Question: Is there a way to get the content of a component inside a scroller to be at 100% height.
here is a simple example:
'''
<s:Scroller width="100%" height="100%">
<s:viewport>
<s:Group height="100%">
<s:Rect width="10" height="500">
<s:fill>
<s:SolidColor color="0xFF0000"/>
</s:fill>
</s:Rect>
<s:Rect width="10" x="10" height="100%">
<s:fill>
<s:SolidColor color="0x00FF00"/>
</s:fill>
</s:Rect>
<s:Rect width="10" x="20" height="100">
<s:fill>
<s:SolidColor color="0x0000FF"/>
</s:fill>
</s:Rect>
</s:Group>
</s:viewport>
</s:Scroller>
'''
If you run this code and scroll down a bit, this is what you get:

As you can see, the green bar (set at 100% height) is just using the height of the viewport, not that of it's parent group, that is stretched by the red one to be 500px high.
Is there a way to fix that?
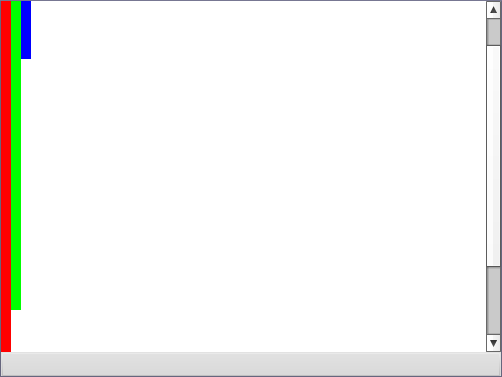
Answer: Here's a workaround: Put the group inside another group, and then it works as expected.